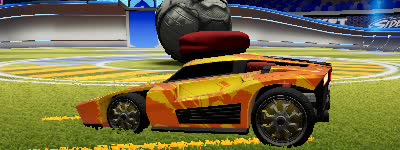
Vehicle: breakout